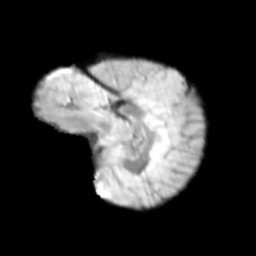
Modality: T2w
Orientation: sagittal
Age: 9
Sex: male
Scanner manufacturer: siemens
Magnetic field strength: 3 T
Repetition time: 3.8 s
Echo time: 0.07 s